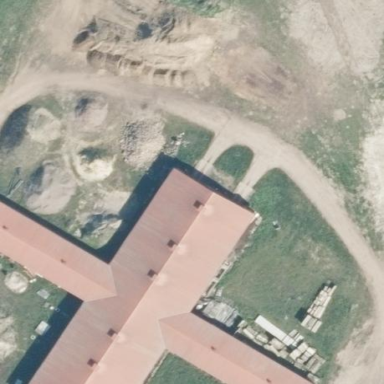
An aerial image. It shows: Farm auxiliary building.